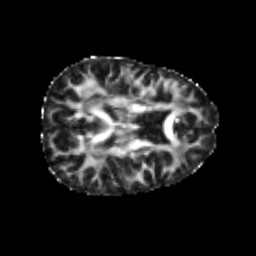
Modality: FA
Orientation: axial
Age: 22
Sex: female
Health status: healthy
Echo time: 0.074 s